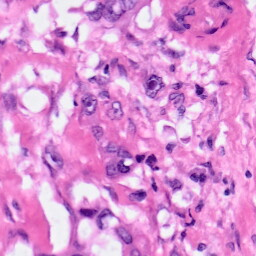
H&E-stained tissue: Pancreatic